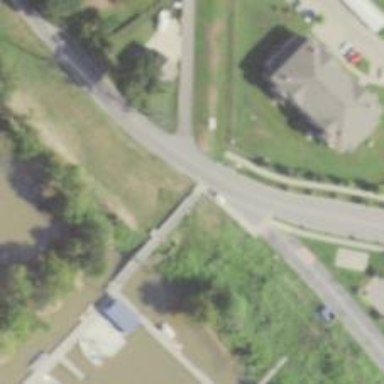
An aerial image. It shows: Path leading to bridge.